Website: bh-photo
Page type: store-pickup
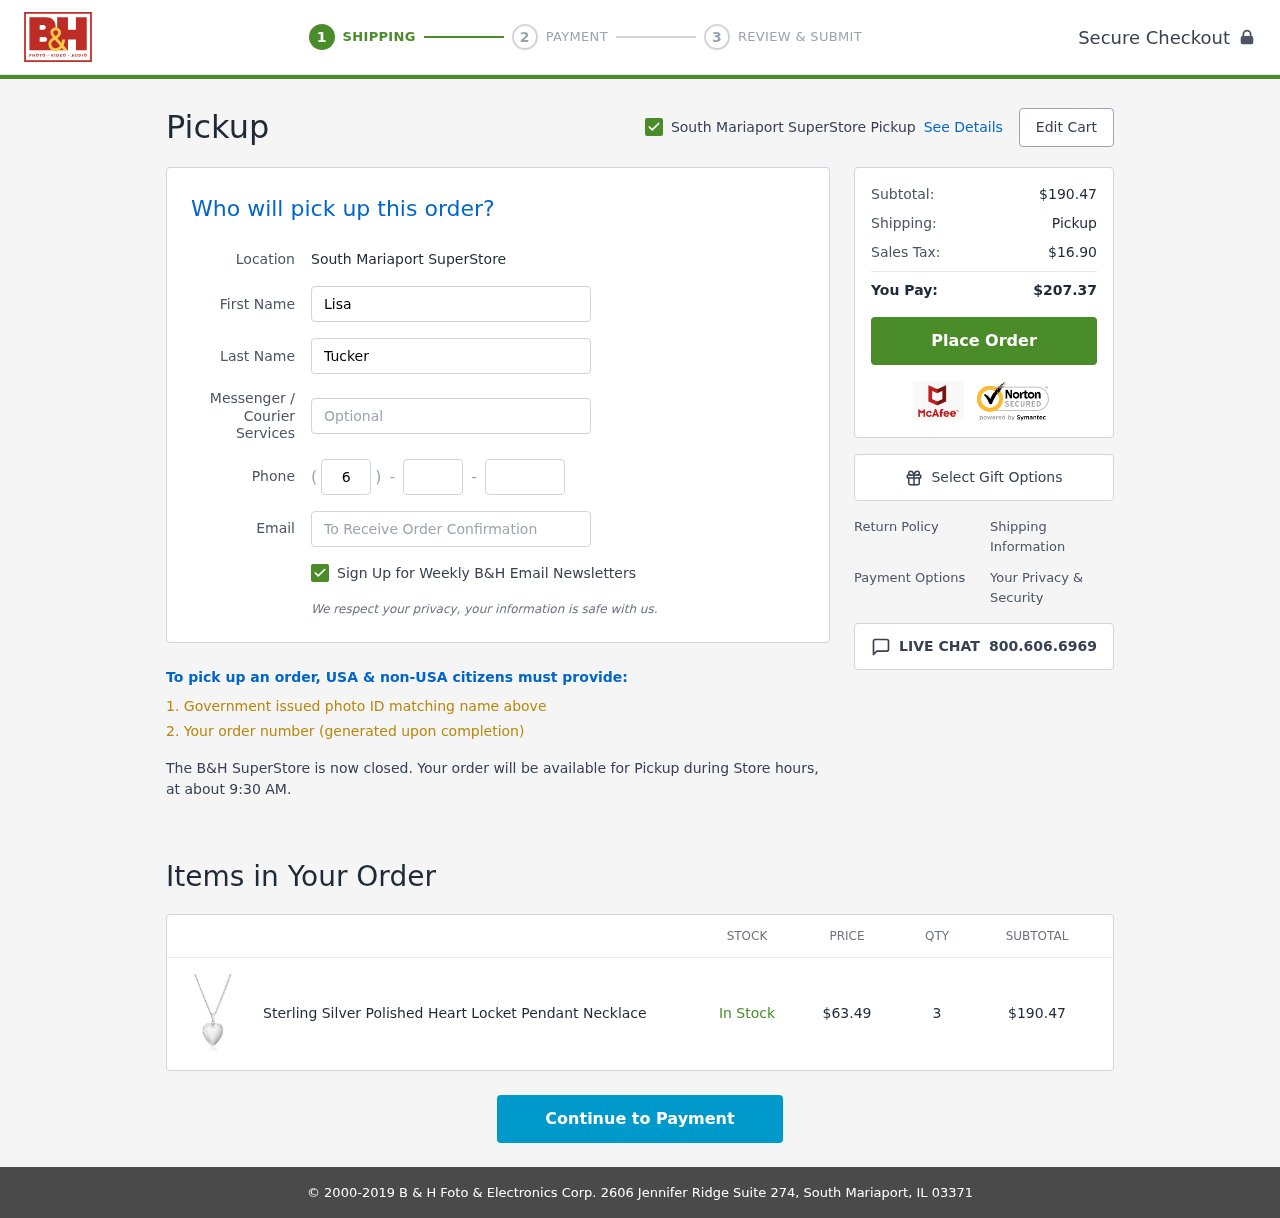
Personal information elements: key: PII_EMAIL
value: ltucker@hotmail.com
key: PII_FIRSTNAME
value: Lisa
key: PII_LASTNAME
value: Tucker
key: PII_LOCATION1_CITY
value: South Mariaport SuperStore Pickup
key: PII_LOCATION1_CITY
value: South Mariaport SuperStore
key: PII_PHONE_AREA
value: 686
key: PII_PHONE_PREFIX
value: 206
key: PII_PHONE_SUFFIX
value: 2098
Product elements: key: PRODUCT1_NAME
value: Sterling Silver Polished Heart Locket Pendant Necklace
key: PRODUCT1_PRICE
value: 63.49
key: PRODUCT1_QUANTITY
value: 3
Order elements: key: ORDER_SUBTOTAL
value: $190.47
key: ORDER_TAX
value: $16.90
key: ORDER_TOTAL
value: $207.37